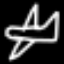
Label: airplane